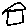
Label: house